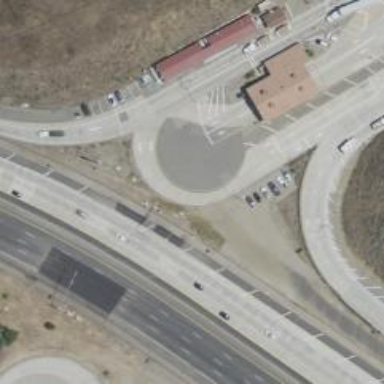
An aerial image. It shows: Weigh station on service road.